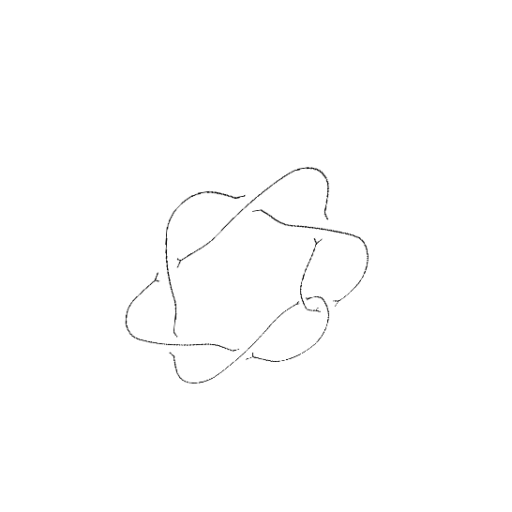
Crossing number: 7